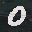
Label: 0